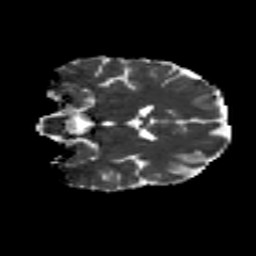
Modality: MD
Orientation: coronal
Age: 21
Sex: female
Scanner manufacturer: siemens
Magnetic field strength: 3 T
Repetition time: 8.8 s
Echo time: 0.085 s